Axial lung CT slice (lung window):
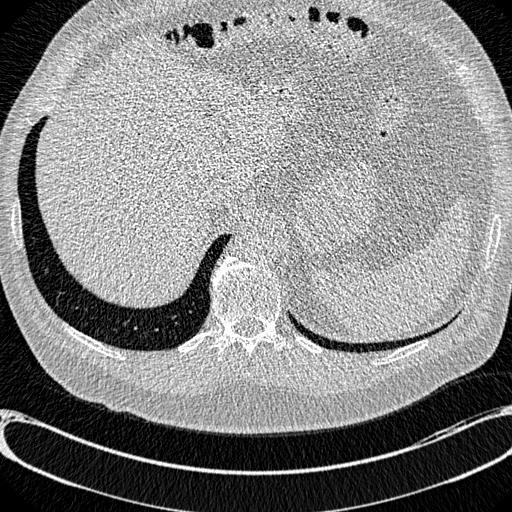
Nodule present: no